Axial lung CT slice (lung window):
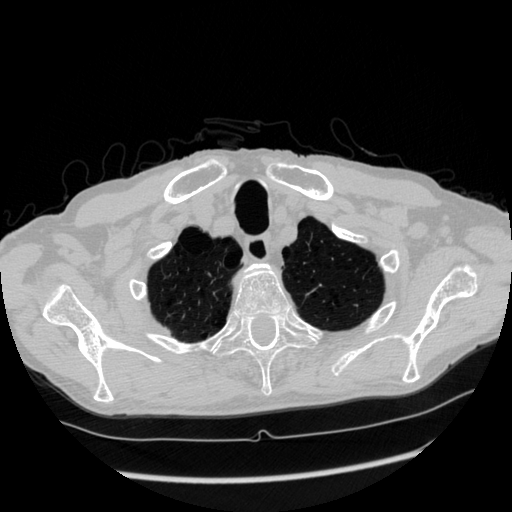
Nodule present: no